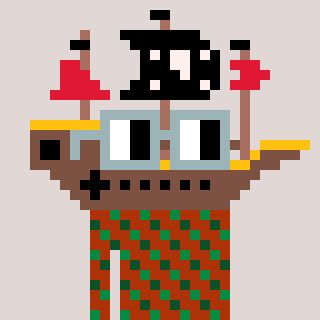
a pixel art character with square dark gray glasses, a pirateship-shaped head and a hotbrown-colored body on a warm background